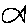
Label: fish